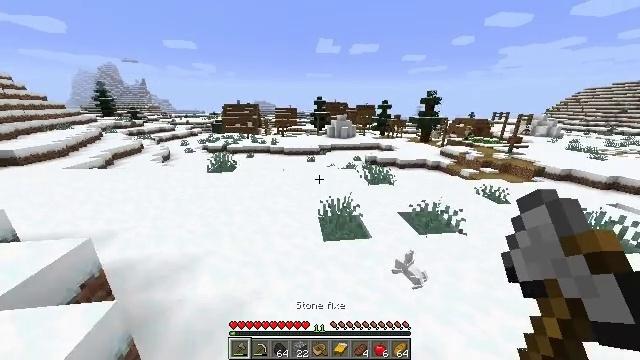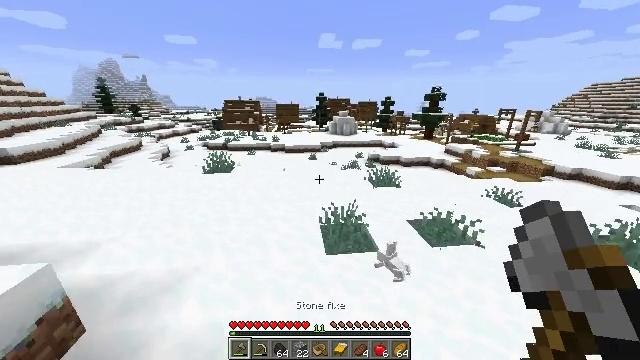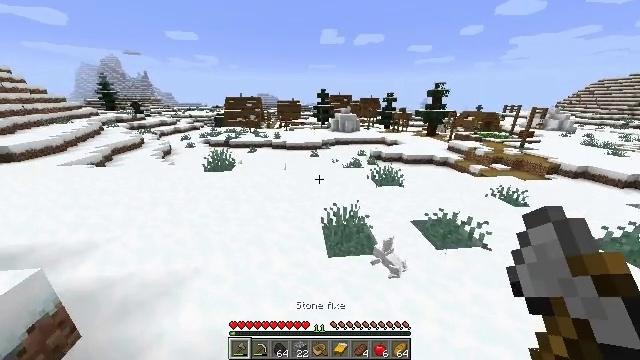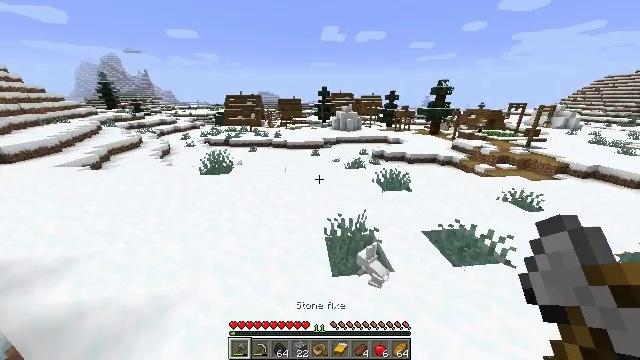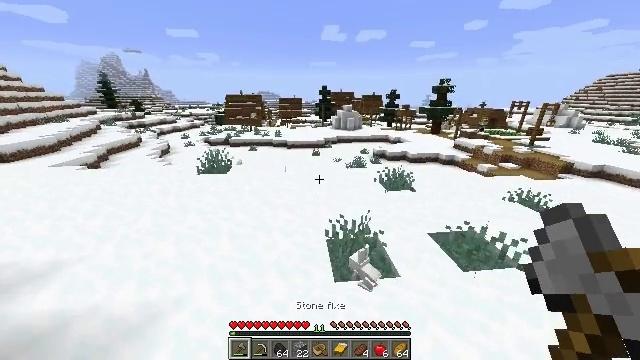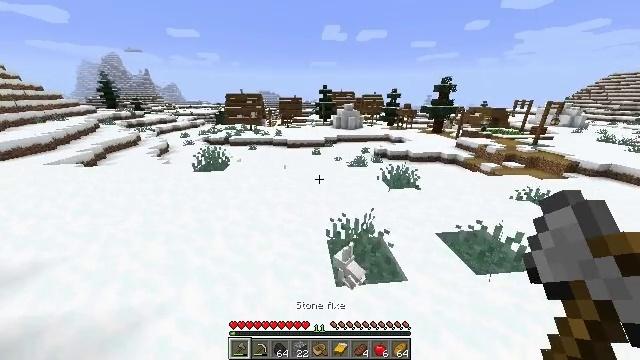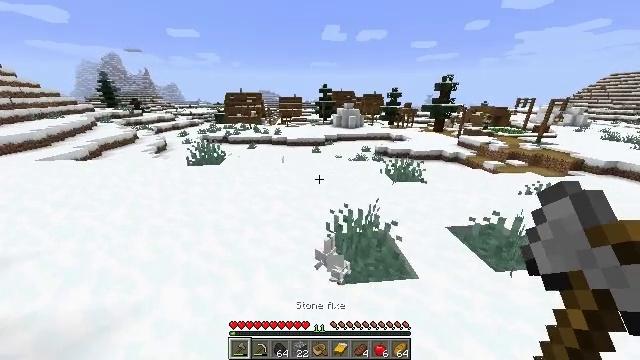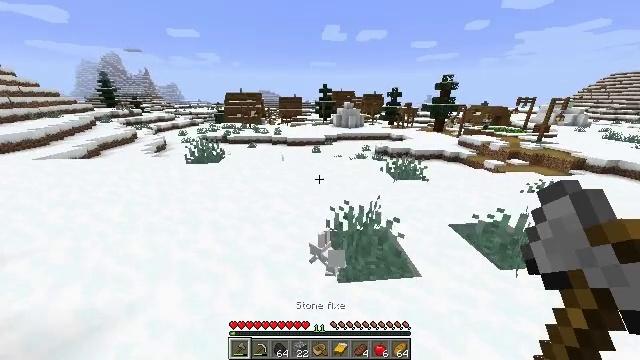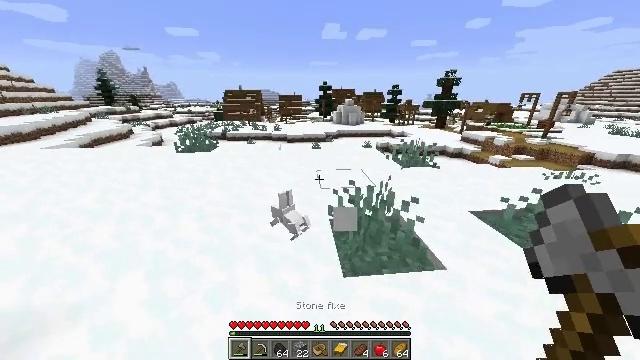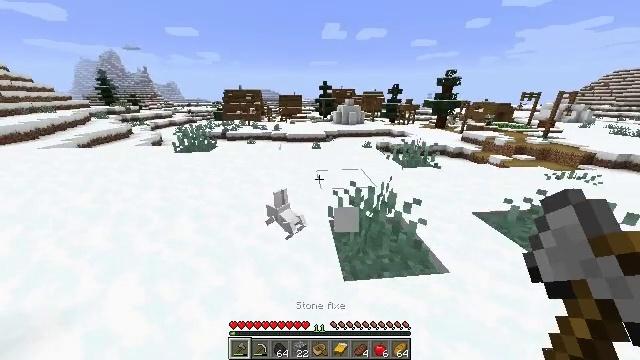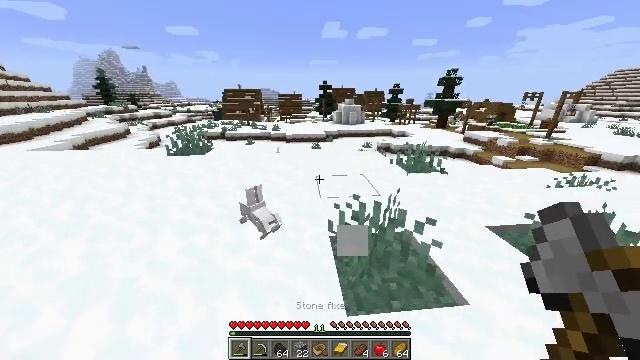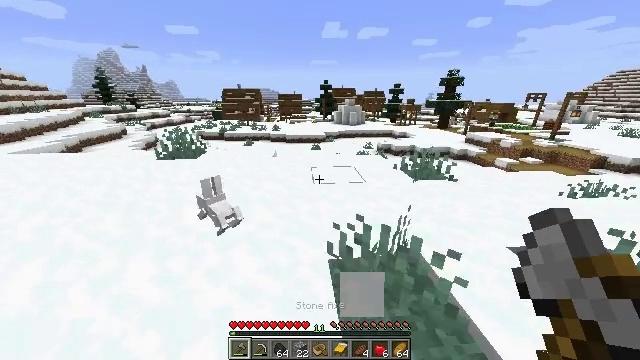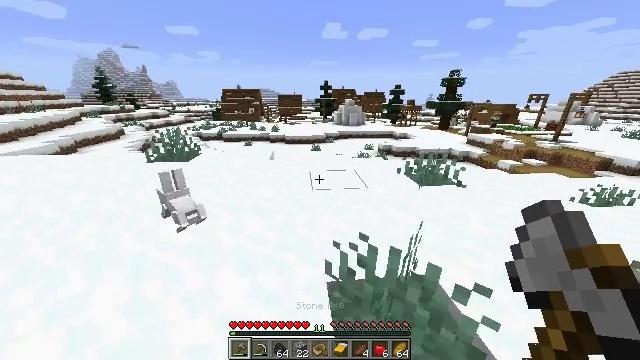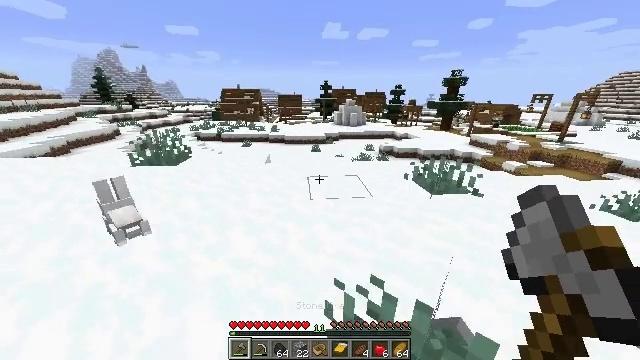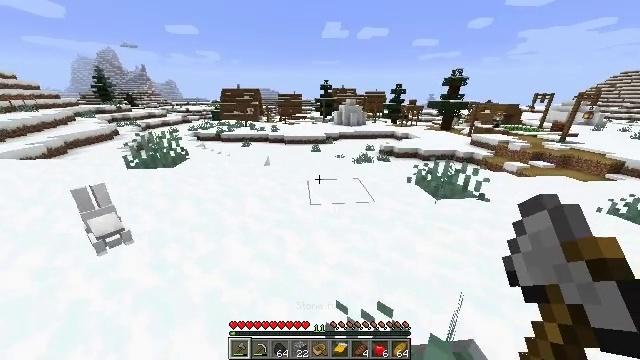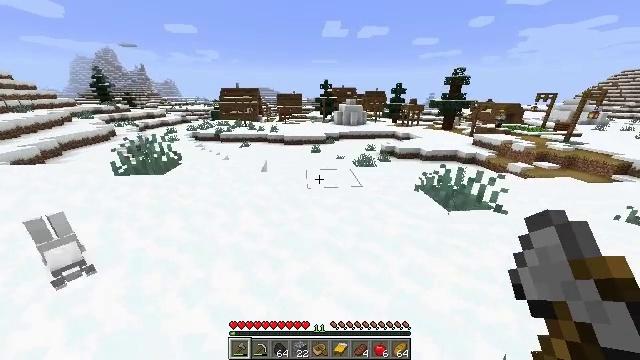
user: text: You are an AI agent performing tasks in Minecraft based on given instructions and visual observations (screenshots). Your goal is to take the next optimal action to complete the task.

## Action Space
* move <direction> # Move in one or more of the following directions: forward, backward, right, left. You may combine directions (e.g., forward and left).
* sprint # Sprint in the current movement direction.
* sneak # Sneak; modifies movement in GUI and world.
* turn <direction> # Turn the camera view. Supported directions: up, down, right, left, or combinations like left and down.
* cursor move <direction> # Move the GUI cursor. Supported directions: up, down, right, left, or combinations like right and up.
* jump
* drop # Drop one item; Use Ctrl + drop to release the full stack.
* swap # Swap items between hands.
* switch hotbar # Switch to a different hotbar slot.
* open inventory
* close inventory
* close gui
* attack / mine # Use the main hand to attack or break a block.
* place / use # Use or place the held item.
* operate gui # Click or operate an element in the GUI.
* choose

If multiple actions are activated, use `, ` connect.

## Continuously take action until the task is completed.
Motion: motion action
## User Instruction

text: Mine the stripped spruce log.
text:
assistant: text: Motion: move forward, sprint
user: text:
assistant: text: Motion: move forward, sprint
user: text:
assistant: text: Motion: move forward, sprint
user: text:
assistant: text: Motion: move forward, sprint
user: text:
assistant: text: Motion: move forward, sprint
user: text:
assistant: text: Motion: move forward, sprint
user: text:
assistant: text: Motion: move forward, sprint
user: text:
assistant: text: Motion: move forward, sprint
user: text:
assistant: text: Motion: move forward, sprint
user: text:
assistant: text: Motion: move forward, sprint
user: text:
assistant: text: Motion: move forward, sprint
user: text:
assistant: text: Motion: move forward, sprint
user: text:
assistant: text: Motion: move forward, sprint
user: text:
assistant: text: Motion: move forward, sprint
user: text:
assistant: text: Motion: move forward, sprint
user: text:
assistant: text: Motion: move forward, sprint
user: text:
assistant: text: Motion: move forward, sprint
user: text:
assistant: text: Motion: move forward, sprint
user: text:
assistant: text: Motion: move forward, sprint
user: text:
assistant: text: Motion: move forward, sprint
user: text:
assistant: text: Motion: move forward, sprint
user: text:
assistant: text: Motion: move forward, sprint
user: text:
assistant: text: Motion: move forward, sprint
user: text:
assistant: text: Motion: move forward, sprint
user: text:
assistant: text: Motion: move forward, sprint
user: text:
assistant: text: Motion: move forward, sprint
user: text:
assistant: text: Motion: move forward, sprint
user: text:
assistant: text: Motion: move forward, sprint
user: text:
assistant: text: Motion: move forward, sprint
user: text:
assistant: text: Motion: move forward, sprint